Interaction volume radius: 10 \u00c5
Interaction volume height: 20 \u00c5
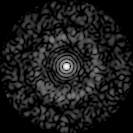
Disorder parameter: 0.8489